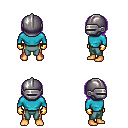
a pixel art fantasy rpg character, male body template, human, tanned skin, teal long-sleeve shirt, teal pants, purple pageboy hairstyle, metal helm, gold gloves, four views (front, back, left, right), 2x2 character sprite sheet, small pixel art, hard edges, no anti-aliasing